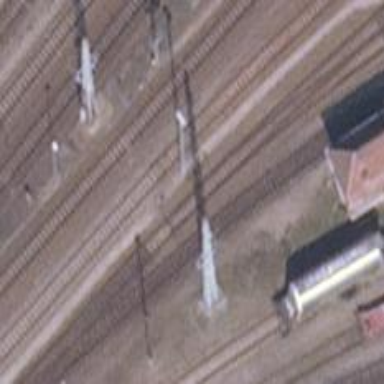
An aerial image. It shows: Railway switch.